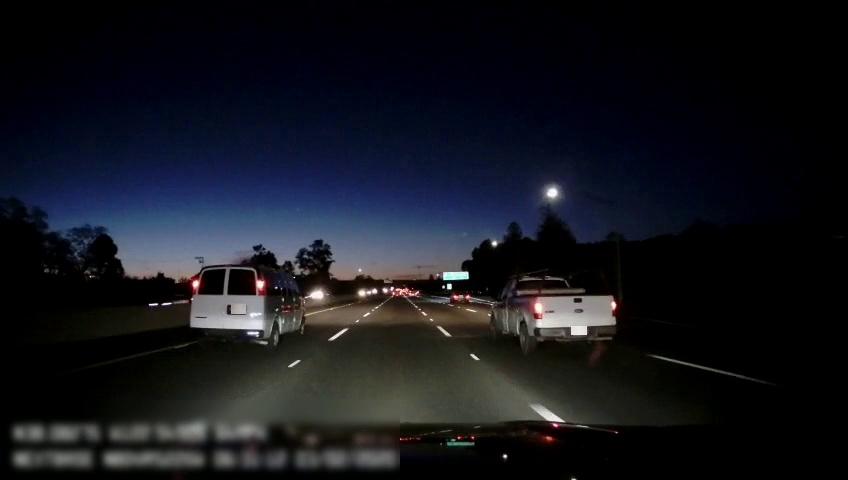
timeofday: Night
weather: Other
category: Drivable Space
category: Vehicles | Truck
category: Vehicles | Car
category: Vehicles | Van
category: Vehicles | Car
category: Lanes | Alternate Lane
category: Lanes | Alternate Lane
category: Lanes | Alternate Lane
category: Lanes | Alternate Lane
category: Lanes | Alternate Lane
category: Traffic | Signs